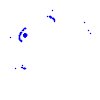
Particle: kaon